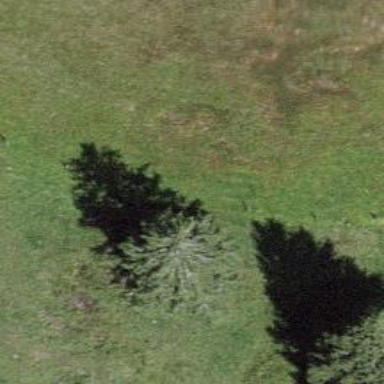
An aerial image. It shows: Beautiful tree in nature.